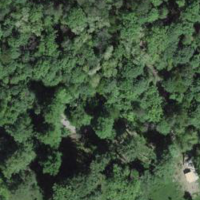
EUNIS habitat code: 41
Species observed at this site:
Geranium pyrenaicum
Poa nemoralis
Fraxinus excelsior